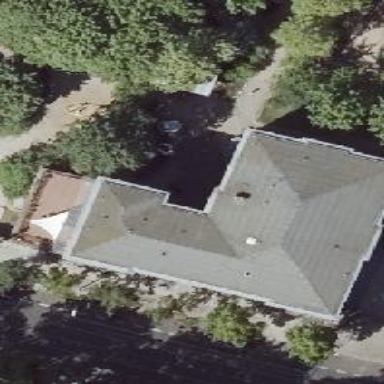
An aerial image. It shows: Kindergarten.